Question: In the following code..I am getting no suitable driver..error:
please help. I have been working with it for an hour already and cant seem to figure it out.
It is crazy. I was able to do this exact feet earlier, before I started messing with GWT.
'''
package com.gwt.churchweb.churchweblogin.client;
import com.google.gwt.user.client.ui.Composite;
import com.google.gwt.user.client.ui.VerticalPanel;
import com.google.gwt.user.client.ui.Label;
import com.google.gwt.user.client.ui.FlexTable;
import com.google.gwt.user.client.ui.TextBox;
import com.google.gwt.user.client.ui.HasHorizontalAlignment;
import com.google.gwt.user.client.ui.CheckBox;
import com.google.gwt.user.client.ui.Button;
import com.google.gwt.event.dom.client.ClickHandler;
import com.google.gwt.event.dom.client.ClickEvent;
import com.google.gwt.user.client.Window;
import java.sql.Connection;
import java.sql.ResultSet;
import java.sql.SQLException;
import java.sql.Statement;
import java.sql.DriverManager;
import java.util.logging.Level;
import java.util.logging.Logger;
public class Login extends Composite {
public Login() {
VerticalPanel verticalPanel = new VerticalPanel();
initWidget(verticalPanel);
verticalPanel.setSize("329px", "186px");
Label lblNewLabel = new Label("Sign into your account");
lblNewLabel.setStyleName("gwt-Login-SigninLabel");
verticalPanel.add(lblNewLabel);
FlexTable flexTable = new FlexTable();
verticalPanel.add(flexTable);
flexTable.setWidth("308px");
Label lblNewLabel_1 = new Label("Username:");
lblNewLabel_1.setStyleName("gwt-Label-Login");
flexTable.setWidget(0, 0, lblNewLabel_1);
lblNewLabel_1.setWidth("72px");
final TextBox textboxUsername = new TextBox();
textboxUsername.setStyleName("gwt-LoginTextBox");
flexTable.setWidget(0, 1, textboxUsername);
textboxUsername.setWidth("204px");
Label lblNewLabel_2 = new Label("Password:");
lblNewLabel_2.setStyleName("gwt-Label-Login");
flexTable.setWidget(1, 0, lblNewLabel_2);
lblNewLabel_2.setWidth("66px");
final TextBox textBoxPassword = new TextBox();
textBoxPassword.setStyleName("gwt-LoginTextBox");
flexTable.setWidget(1, 1, textBoxPassword);
textBoxPassword.setWidth("204px");
flexTable.getCellFormatter().setHorizontalAlignment(0, 0, HasHorizontalAlignment.ALIGN_LEFT);
flexTable.getCellFormatter().setHorizontalAlignment(1, 0, HasHorizontalAlignment.ALIGN_LEFT);
CheckBox chckbxRememberMeOn = new CheckBox("Remember me on this computer");
chckbxRememberMeOn.setStyleName("gwt-Checkbox-Login");
flexTable.setWidget(2, 1, chckbxRememberMeOn);
Button btnSignIn = new Button("Sign In");
btnSignIn.addClickHandler(new ClickHandler() {
public void onClick(ClickEvent event) {
Connection con = null;
Statement st = null;
ResultSet rs = null;
String url = "jdbc:mysql://localhost:3306/churchweb";
String user = "root";
String password = "*****";
try {
con = DriverManager.getConnection(url, user, password);
st = con.createStatement();
rs = st.executeQuery("SELECT VERSION()");
Window.alert("Fixing to try it");
if (rs.next()) {
Window.alert(rs.getString(1));
}
} catch (SQLException ex) {
Logger lgr = Logger.getLogger(Login.class.getName());
lgr.log(Level.SEVERE, ex.getMessage(), ex);
} finally {
try {
if (rs != null) {
rs.close();
}
if (st != null) {
st.close();
}
if (con != null) {
con.close();
}
} catch (SQLException ex) {
Logger lgr = Logger.getLogger(Login.class.getName());
lgr.log(Level.WARNING, ex.getMessage(), ex);
}
}
if (textboxUsername.getText().length() == 0
|| textBoxPassword.getText().length() == 0) {
Window.alert("Username or password is empty.");
}
}
});
btnSignIn.setStyleName("gwt-Login-SigninButton");
flexTable.setWidget(3, 1, btnSignIn);
}
}
'''
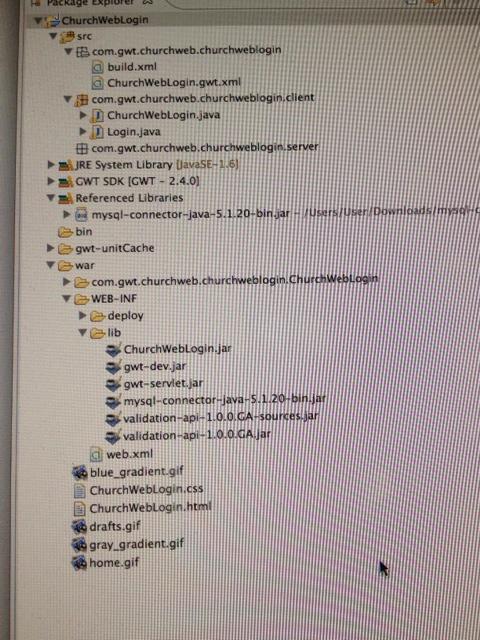
Answer: Make sure the MySQL <URL> driver jar file is in your classpath.